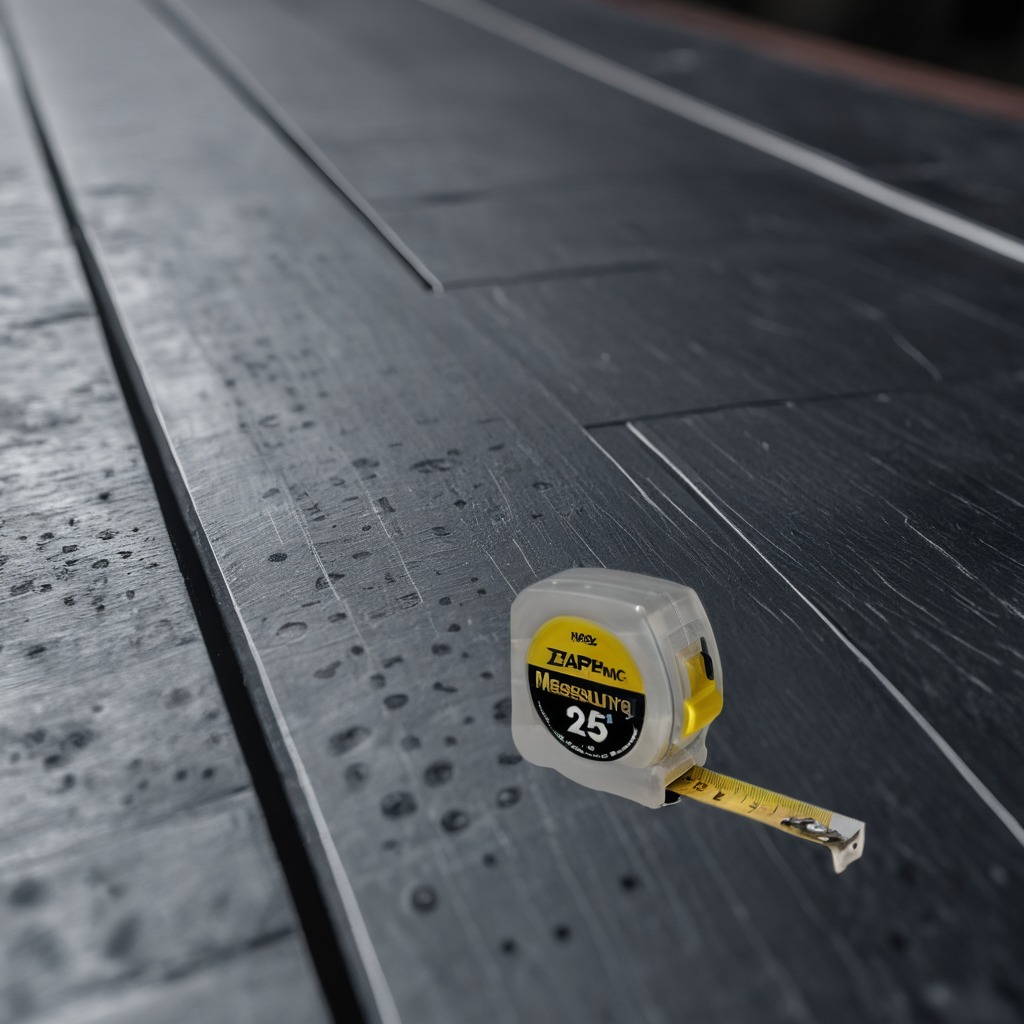
A measuring tape is lying on a cold steel table in a mining workshop.